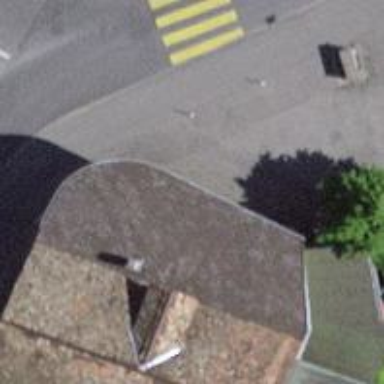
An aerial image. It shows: Restaurant.